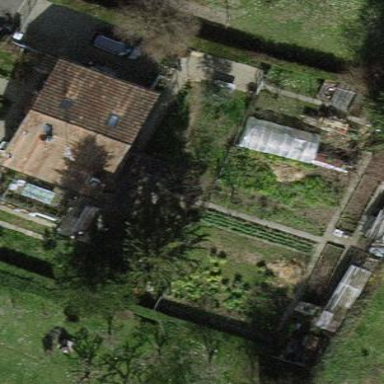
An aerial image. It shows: Garden enclosed by fence.